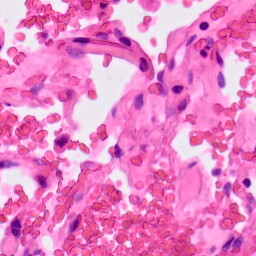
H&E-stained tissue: Lung